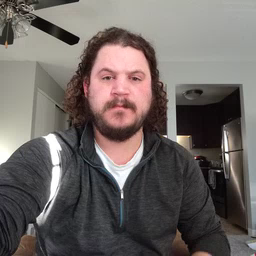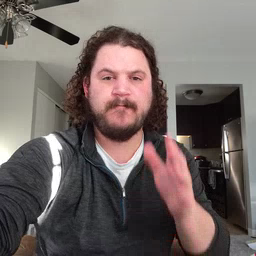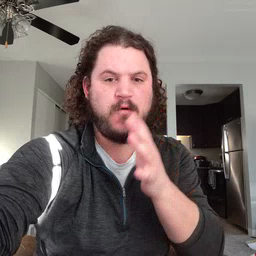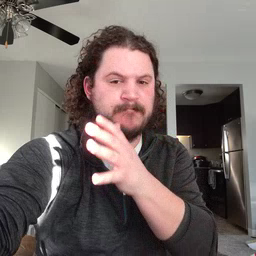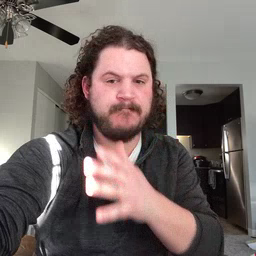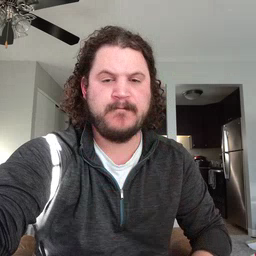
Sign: farm